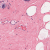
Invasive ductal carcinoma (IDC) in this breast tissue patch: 0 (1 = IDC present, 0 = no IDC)